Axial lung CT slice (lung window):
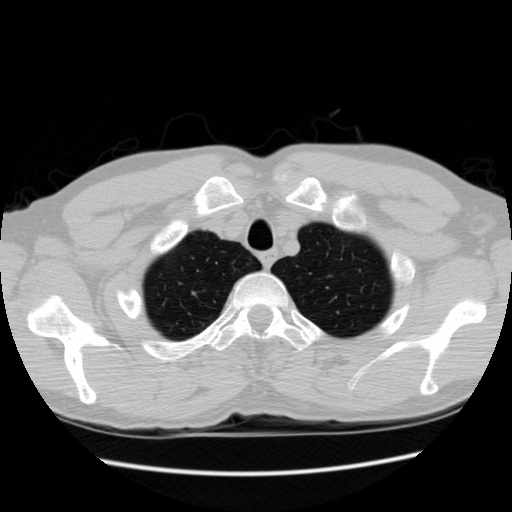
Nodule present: no